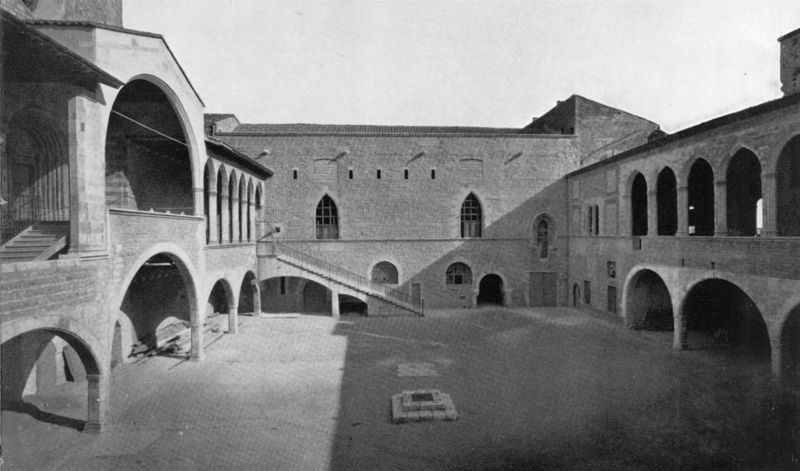
Titel: Château des Rois de Majorque; Schloss der Könige von Mallorca
Künstler: Ramon Pau
Standort:  ();  ()
Schlagwörter: himmel, schatten, fenster, licht, dach, gebäude, architektur, sockel, stein, gitter, boden, brunnen, bogen, hof, platz, treppe, stufen, galerie, foto, fotografie, bögen, gang, arkade, innenhof, mauerwerk, arkaden, gesims, spitzbogen, spitzbögen, römisch, säulengang, bogengang, obergeschoss, lichtdurchflutet, karawanserei, schwarzwqeiss